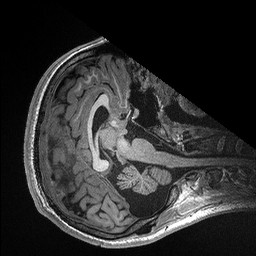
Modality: T1w
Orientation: axial
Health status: healthy
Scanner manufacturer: siemens
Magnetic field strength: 3 T
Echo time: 0.00298 s